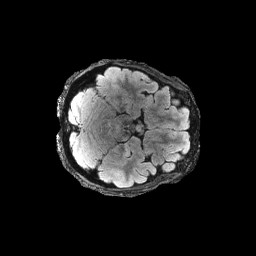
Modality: FLAIR
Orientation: axial
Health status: ill
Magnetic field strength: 3 T